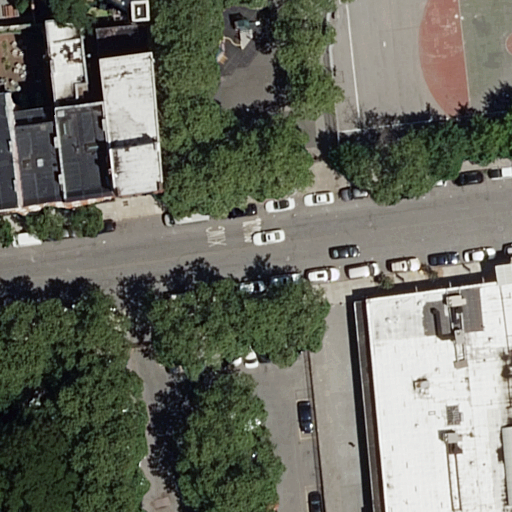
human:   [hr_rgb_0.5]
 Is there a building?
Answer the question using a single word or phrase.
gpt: yes

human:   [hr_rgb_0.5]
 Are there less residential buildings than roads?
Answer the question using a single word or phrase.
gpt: no

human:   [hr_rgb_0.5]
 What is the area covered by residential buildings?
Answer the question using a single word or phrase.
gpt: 2478m2

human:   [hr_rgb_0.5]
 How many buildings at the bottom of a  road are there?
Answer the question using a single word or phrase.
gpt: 1

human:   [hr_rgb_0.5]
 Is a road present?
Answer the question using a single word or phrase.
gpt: yes

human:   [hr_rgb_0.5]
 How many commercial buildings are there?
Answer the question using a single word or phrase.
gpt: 0

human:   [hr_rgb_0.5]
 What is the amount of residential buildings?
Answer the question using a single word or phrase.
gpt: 7

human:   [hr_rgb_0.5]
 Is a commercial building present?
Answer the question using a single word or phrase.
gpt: no

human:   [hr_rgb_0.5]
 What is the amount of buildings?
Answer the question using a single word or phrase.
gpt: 7

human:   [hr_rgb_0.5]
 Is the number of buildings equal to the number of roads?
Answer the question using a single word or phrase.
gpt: no

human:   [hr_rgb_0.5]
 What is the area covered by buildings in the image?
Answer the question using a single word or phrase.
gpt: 2478m2

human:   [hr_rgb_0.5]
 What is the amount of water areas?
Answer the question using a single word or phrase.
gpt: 0

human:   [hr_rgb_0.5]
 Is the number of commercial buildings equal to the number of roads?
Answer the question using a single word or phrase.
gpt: no

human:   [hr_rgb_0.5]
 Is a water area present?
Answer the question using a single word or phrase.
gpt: no

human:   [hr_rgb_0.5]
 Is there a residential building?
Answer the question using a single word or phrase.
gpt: yes

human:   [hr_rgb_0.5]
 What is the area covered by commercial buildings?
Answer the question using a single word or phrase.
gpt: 0m2

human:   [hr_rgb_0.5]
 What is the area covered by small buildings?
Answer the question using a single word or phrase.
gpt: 0m2

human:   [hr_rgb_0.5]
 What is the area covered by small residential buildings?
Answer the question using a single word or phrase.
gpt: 0m2

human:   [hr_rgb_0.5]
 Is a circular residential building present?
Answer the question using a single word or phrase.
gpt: no

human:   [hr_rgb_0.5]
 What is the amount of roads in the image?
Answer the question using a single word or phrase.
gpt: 2

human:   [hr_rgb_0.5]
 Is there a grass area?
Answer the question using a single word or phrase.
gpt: no

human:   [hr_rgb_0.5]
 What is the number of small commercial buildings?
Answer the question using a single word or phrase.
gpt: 0

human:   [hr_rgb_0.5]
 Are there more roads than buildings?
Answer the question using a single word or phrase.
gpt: no

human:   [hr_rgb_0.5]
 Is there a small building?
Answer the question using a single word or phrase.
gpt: no

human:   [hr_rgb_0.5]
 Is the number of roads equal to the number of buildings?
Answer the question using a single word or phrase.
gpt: no

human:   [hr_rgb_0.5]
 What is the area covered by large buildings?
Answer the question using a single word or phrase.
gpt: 1311m2

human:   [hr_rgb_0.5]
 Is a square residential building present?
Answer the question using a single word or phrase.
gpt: no

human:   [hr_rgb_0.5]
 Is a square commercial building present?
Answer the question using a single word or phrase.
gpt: no

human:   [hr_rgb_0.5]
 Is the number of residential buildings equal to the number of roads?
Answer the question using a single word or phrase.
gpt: no

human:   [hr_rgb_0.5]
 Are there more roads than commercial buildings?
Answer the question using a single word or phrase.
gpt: yes

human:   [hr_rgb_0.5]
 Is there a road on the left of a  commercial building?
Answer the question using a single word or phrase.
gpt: no

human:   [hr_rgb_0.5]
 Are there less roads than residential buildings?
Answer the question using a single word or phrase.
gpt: yes

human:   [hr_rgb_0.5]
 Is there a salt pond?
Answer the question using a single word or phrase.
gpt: no

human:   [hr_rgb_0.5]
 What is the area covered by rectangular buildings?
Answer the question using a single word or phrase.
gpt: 2260m2

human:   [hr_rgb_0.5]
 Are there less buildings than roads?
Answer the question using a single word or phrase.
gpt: no

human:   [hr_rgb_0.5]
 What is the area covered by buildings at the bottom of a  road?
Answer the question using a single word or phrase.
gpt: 1311m2

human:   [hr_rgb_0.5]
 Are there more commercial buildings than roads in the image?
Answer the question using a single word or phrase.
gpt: no

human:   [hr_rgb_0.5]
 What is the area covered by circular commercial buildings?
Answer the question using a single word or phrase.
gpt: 0m2

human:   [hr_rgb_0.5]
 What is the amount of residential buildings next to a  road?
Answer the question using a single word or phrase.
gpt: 7

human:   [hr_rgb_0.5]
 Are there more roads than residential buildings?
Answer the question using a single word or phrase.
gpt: no

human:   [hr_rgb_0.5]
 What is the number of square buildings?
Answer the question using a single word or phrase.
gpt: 0

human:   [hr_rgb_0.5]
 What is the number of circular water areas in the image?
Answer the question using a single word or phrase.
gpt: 0

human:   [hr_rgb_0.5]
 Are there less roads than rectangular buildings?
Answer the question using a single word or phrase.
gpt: yes

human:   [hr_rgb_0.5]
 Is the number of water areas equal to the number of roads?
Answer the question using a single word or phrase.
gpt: no

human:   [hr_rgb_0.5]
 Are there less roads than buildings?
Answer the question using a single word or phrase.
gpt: yes

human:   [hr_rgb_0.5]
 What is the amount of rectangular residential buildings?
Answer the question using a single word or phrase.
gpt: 6

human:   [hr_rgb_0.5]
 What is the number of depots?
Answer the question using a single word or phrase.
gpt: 0

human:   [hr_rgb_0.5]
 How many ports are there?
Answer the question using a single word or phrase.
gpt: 0

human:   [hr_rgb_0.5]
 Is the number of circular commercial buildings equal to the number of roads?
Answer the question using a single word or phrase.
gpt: no

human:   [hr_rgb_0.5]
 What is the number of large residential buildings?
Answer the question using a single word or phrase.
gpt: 1

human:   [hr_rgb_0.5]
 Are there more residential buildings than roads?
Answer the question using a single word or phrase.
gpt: yes

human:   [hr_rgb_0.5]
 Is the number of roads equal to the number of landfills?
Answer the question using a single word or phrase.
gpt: no

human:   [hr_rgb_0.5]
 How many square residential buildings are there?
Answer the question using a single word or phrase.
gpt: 0

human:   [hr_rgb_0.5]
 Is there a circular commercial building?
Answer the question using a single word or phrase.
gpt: no

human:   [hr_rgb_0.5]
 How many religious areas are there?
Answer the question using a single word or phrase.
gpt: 0

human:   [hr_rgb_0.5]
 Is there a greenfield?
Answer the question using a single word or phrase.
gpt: no

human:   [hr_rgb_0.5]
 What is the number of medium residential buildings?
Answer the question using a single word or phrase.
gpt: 6

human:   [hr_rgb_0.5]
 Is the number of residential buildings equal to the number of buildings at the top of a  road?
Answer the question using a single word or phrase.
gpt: no

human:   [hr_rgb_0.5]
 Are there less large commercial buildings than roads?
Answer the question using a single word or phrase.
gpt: yes

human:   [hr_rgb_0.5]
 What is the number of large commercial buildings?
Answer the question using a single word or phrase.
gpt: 0

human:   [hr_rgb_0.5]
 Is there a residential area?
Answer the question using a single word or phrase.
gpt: no

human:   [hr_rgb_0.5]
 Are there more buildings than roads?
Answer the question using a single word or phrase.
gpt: yes

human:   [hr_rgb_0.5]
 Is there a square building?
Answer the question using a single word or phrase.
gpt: no

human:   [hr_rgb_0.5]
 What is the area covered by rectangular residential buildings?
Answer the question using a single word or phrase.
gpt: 2260m2